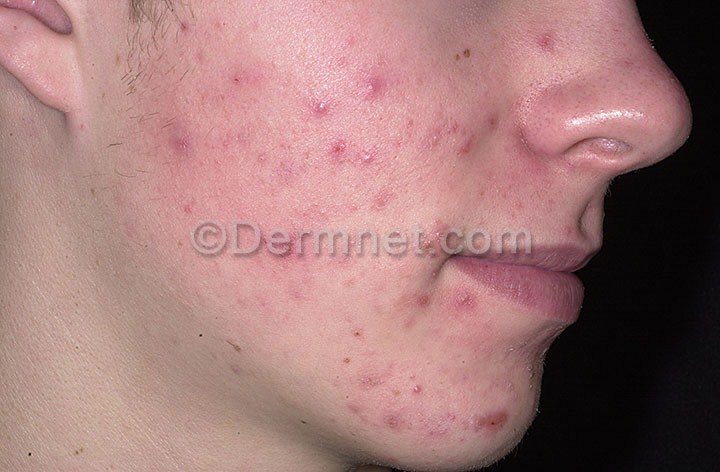
Disease: Acne and Rosacea Photos